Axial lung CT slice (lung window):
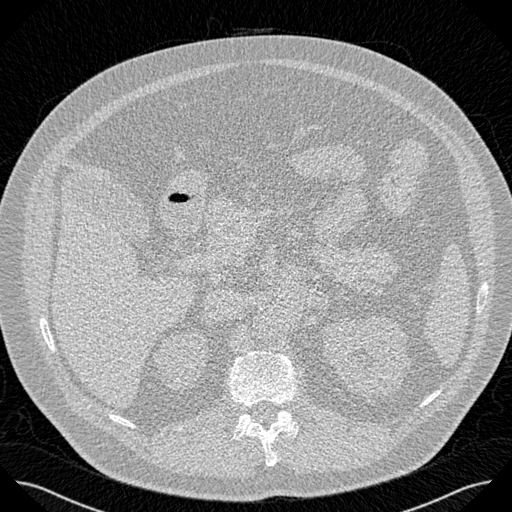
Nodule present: no